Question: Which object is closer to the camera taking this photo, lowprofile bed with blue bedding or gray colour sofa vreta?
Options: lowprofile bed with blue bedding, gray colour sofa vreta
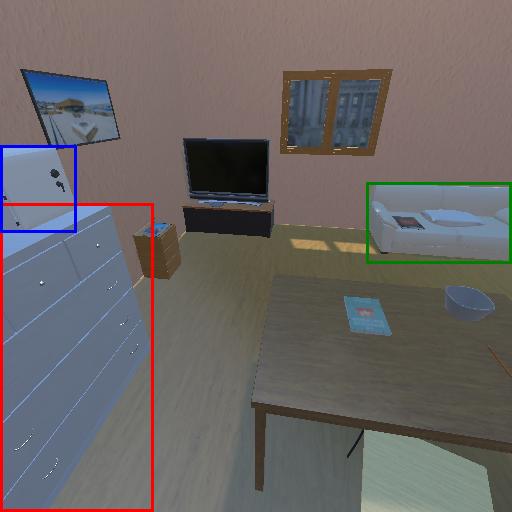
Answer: lowprofile bed with blue bedding